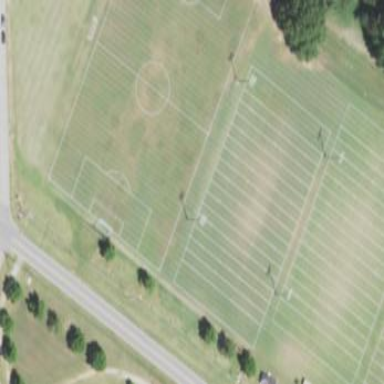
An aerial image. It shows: Grass pitch used for soccer.